Field crop: tomato
Growth stage: 1
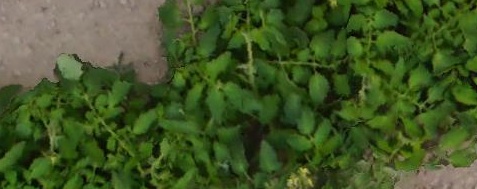
Species: tomato